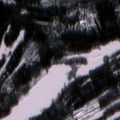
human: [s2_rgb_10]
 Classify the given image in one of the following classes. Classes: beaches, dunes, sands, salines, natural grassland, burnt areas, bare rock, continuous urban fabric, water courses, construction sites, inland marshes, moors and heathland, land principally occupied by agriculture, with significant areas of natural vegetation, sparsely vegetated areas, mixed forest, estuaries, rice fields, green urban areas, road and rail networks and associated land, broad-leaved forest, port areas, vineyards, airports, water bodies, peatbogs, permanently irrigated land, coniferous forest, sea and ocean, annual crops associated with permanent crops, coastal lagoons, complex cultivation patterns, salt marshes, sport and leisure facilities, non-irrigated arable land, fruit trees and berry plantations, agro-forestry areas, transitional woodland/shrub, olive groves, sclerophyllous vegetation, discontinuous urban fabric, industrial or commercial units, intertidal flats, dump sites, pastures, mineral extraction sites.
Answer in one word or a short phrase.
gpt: coniferous forest, transitional woodland/shrub